Interaction volume radius: 5 \u00c5
Interaction volume height: 15 \u00c5
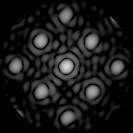
Disorder parameter: 0.1271